Field crop: maize
Growth stage: 2
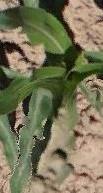
Species: maize